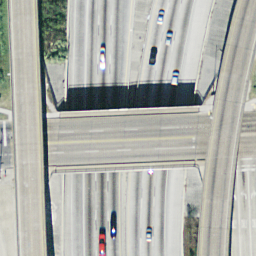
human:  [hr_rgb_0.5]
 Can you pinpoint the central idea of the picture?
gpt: overpass